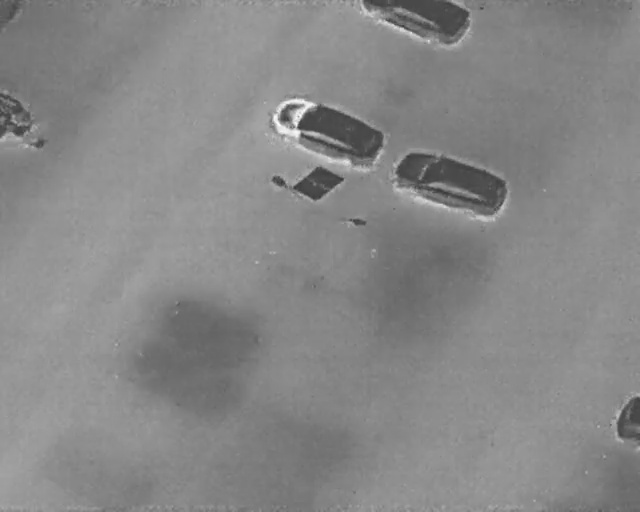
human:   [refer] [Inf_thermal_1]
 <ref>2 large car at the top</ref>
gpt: <box>[[61, -6, 68, 15, 2], [47, 13, 55, 36, 22]]</box>

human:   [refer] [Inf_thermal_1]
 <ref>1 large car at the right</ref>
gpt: <box>[[66, 24, 74, 46, 19]]</box>

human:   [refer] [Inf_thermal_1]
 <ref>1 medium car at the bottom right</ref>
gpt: <box>[[93, 79, 101, 84, 2]]</box>